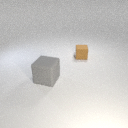
large gray rubber cube in front of small brown rubber cube